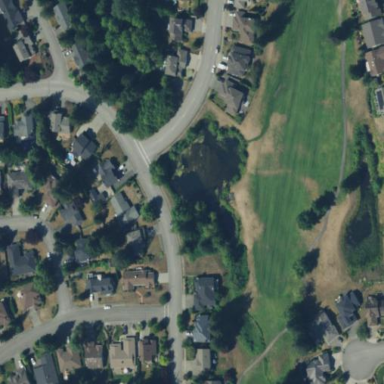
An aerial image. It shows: Golf course.